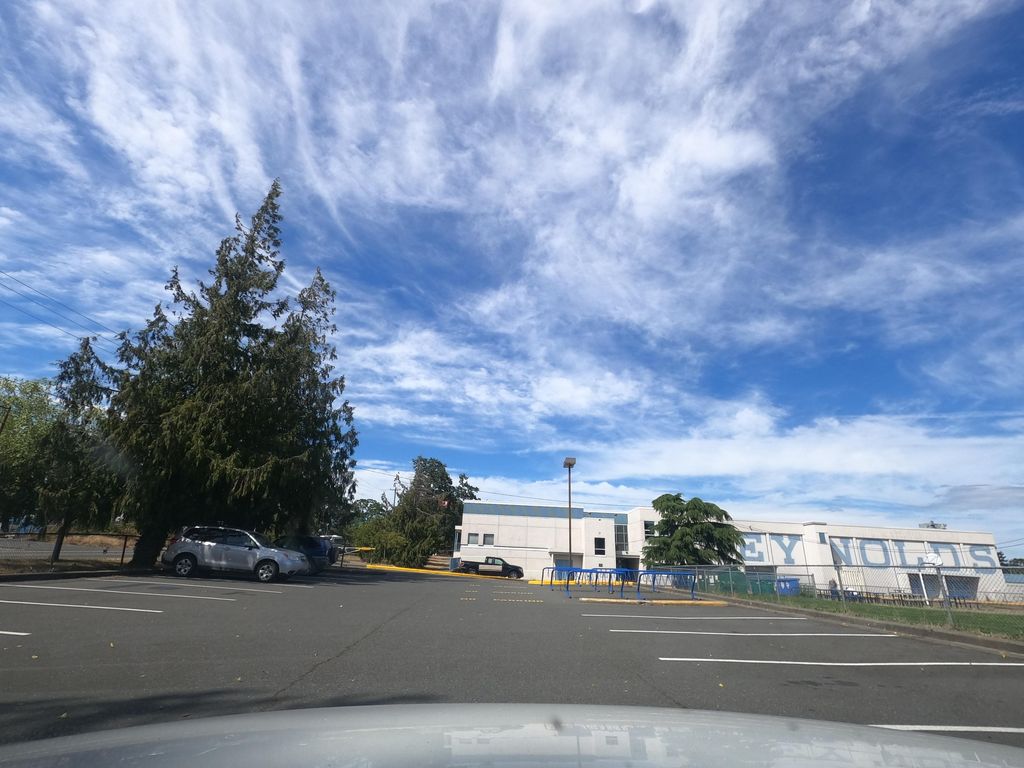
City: victoria